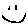
Label: smiley face